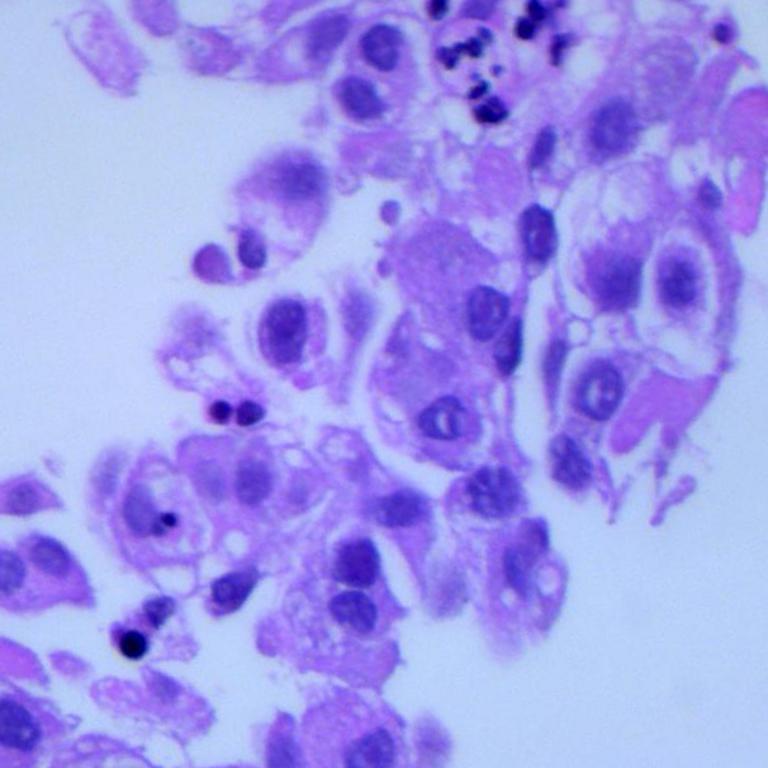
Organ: lung
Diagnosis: adenocarcinomas